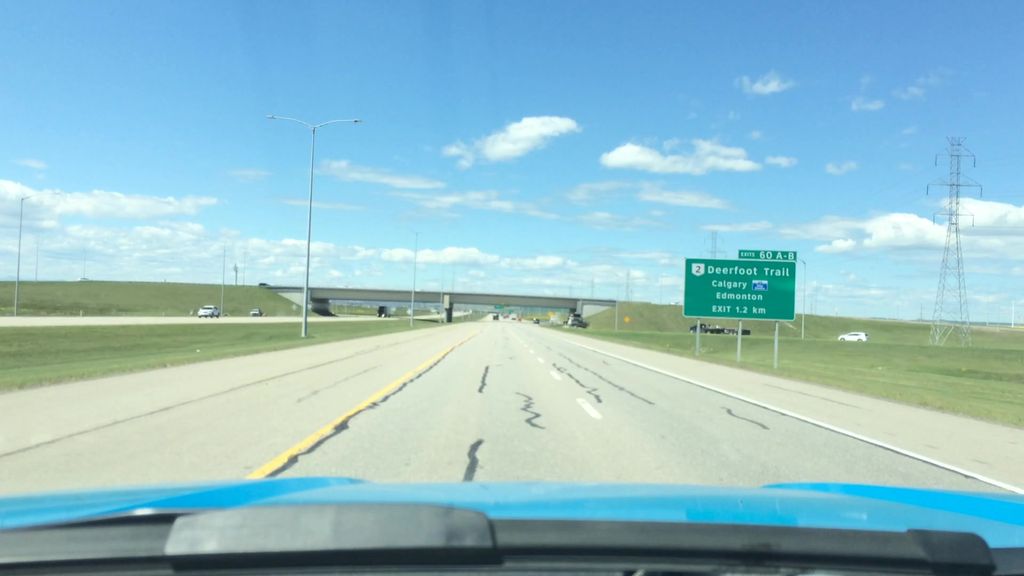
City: calgary